Question: I have 2 local branches called master and working. I have a couple of commits on working and one commit on master. I wanted to bring the changes from master to working.
I currently have the 'working' branch checked out. I tried rebasing with 'master'. It showed one conflict file. I resolved the conflict and added the file to git. Now if I continue Rebase, i get the following error:

Could you please help me solve this problem?
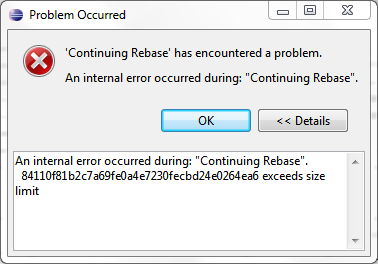
Answer: the exceed file was coming because I had an installer exe. I just ignored the file and it resolved.